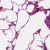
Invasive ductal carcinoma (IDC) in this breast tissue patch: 0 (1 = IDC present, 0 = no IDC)